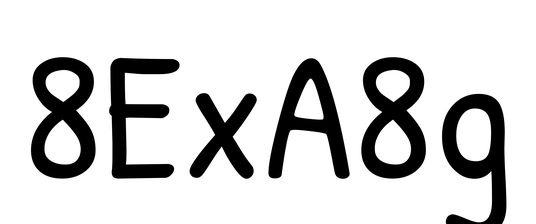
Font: PatrickHand-Regular